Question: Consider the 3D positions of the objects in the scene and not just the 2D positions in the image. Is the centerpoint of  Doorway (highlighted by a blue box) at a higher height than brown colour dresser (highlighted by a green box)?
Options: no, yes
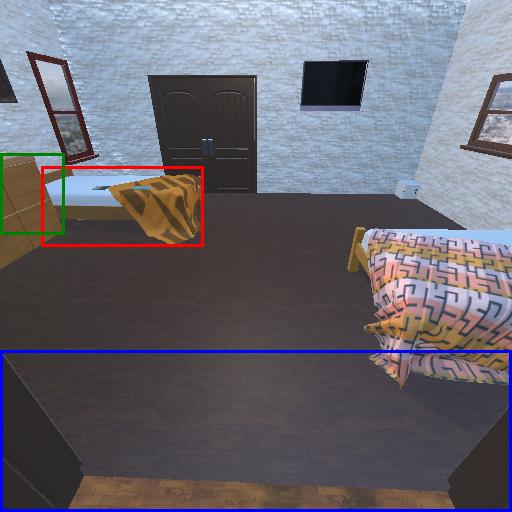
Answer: no